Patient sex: F
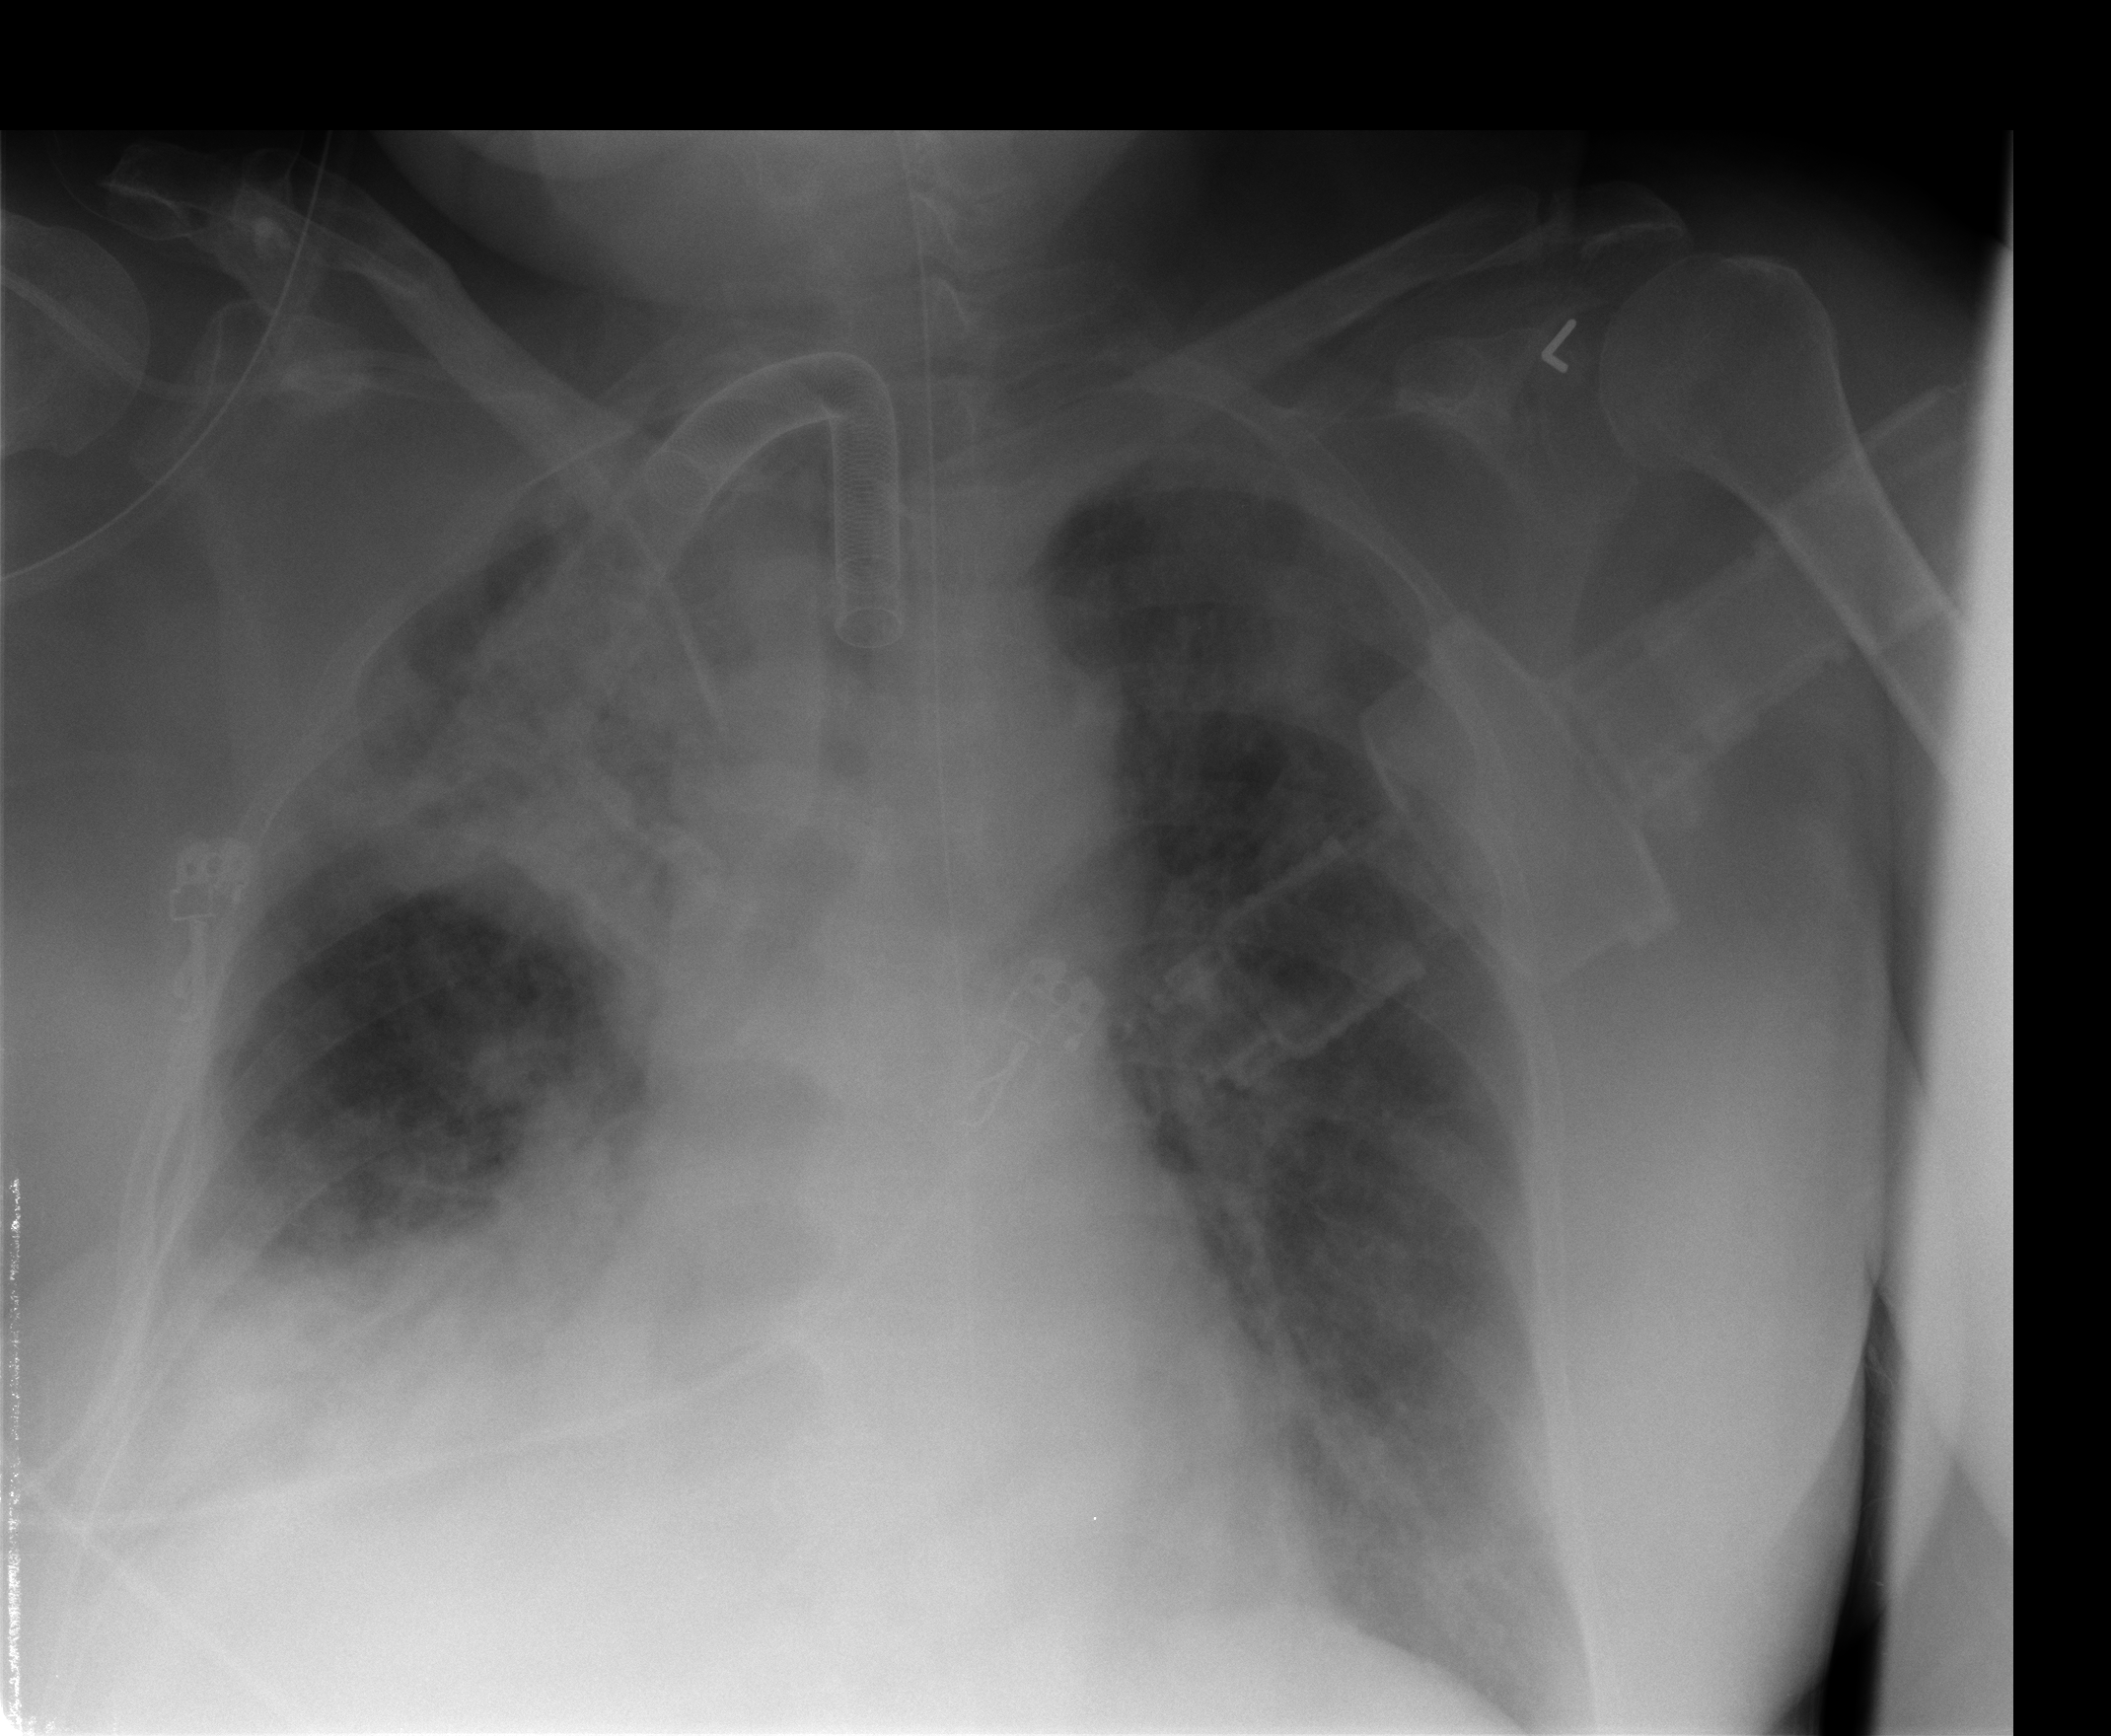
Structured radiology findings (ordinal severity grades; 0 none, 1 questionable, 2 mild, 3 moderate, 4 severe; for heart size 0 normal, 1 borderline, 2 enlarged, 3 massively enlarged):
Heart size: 0
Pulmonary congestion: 2
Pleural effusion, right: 2
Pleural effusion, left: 1
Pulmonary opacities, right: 3
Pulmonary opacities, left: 2
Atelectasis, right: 2
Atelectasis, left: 2